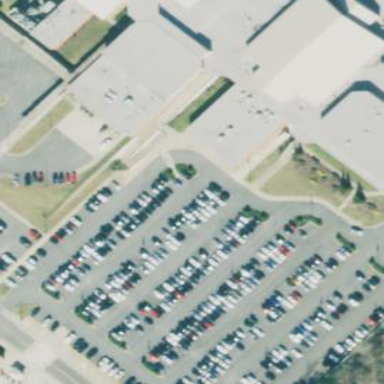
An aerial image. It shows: Asphalt parking area.